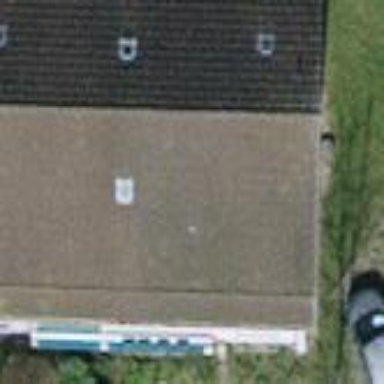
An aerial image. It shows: Gabled roof apartment building with tile roofing.